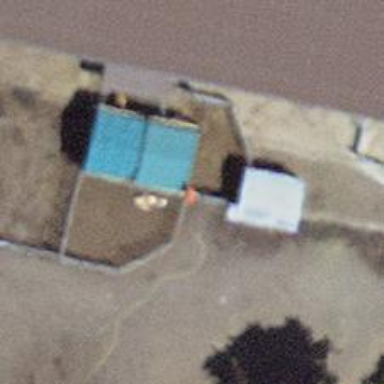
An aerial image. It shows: View of pole with roofed pipeline marker.